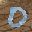
Label: 0